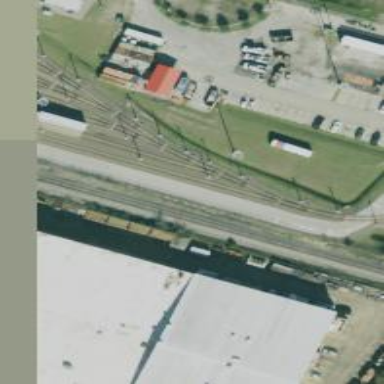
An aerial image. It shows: Light rail yard with electrified contact lines.